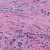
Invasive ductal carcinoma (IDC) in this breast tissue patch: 1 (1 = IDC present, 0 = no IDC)